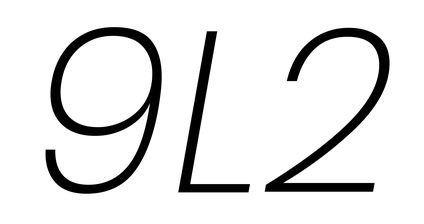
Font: Poppins-ExtraLightItalic